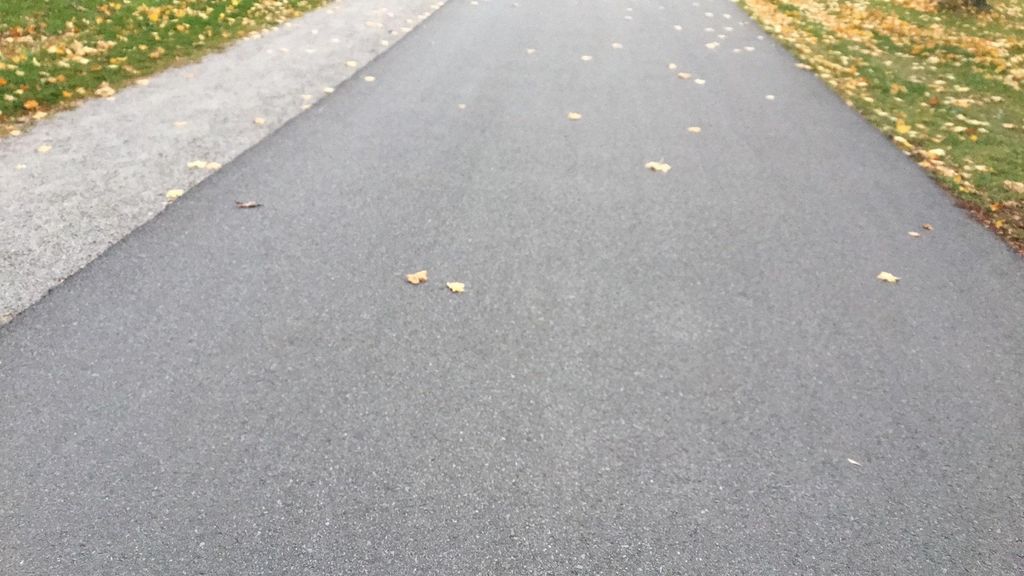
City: montreal